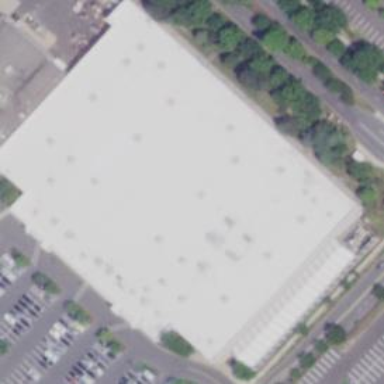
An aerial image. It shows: Retail building.